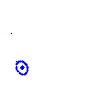
Particle: proton